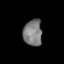
Tissue: prostate
Cell type: T cells
Senescence score: 0.3484
Nuclear area (px): 481
Mean DAPI intensity: 124.445